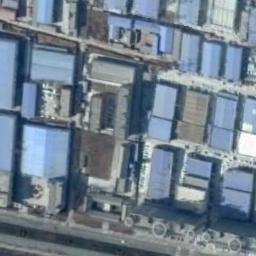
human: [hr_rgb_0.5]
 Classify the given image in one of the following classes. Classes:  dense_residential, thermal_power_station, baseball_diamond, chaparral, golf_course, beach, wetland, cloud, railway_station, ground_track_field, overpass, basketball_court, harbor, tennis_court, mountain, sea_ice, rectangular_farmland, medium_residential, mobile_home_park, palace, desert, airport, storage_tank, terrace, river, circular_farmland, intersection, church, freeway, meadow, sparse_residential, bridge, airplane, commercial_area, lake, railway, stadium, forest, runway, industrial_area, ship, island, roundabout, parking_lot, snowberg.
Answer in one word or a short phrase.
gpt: industrial_area